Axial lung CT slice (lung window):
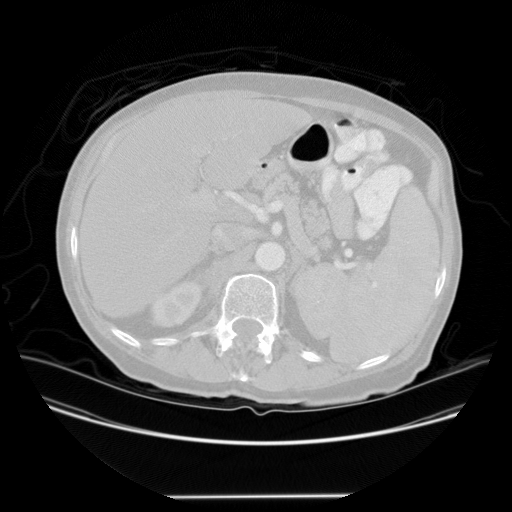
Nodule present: no